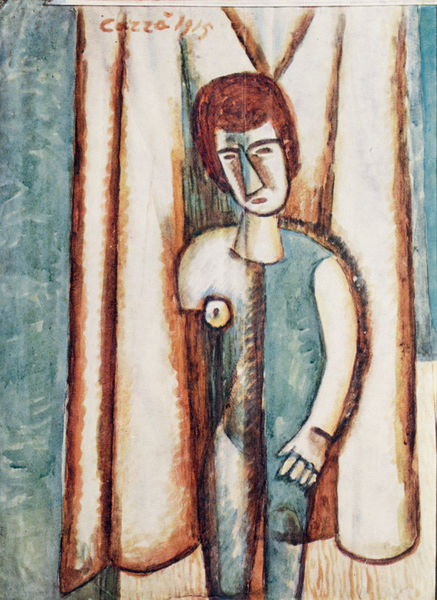
Titel: La ballerina del San Martino
Künstler: Carlo Carrà
Standort: Milano
Institution: Collezione C. Tosi
Schlagwörter: blau, dunkel, hand, mann, schatten, braun, frau, hell, hintergrund, nase, rot, beige, arm, arme, stehen, hals, portrait, porträt, signatur, vorhang, figur, haare, kind, spieler, abstrakt, junge, krüppel, einarmig, cazza